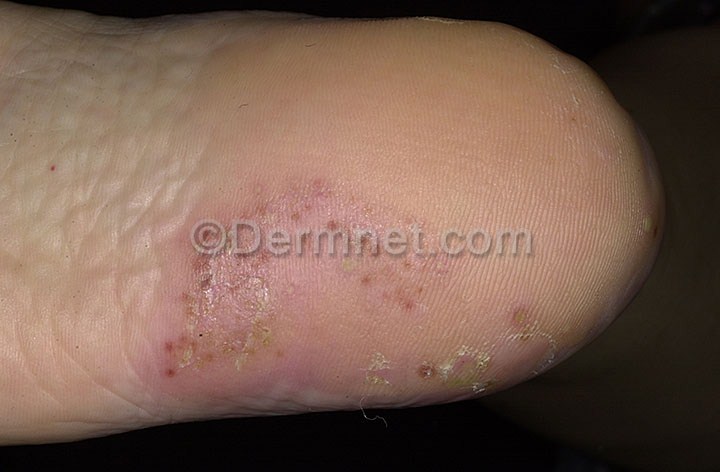
Disease: Psoriasis pictures Lichen Planus and related diseases